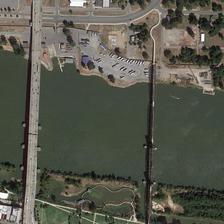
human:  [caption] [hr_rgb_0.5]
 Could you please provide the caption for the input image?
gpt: the river is green and two slim bridges connect both two banks of the river .

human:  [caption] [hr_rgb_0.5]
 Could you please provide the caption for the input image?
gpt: two bridges are on a river with some buildings and green plants on two sides of it .

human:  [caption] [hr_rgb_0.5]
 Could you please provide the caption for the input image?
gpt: many green trees and some buildings are in two sides of a river with two bridges on it .

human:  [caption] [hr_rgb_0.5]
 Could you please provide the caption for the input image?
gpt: two bridges are on a river with some buildings and green plants on two sides of it .

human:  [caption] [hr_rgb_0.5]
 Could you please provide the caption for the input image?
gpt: two bridges are on a river with many green plants in one side of the river .